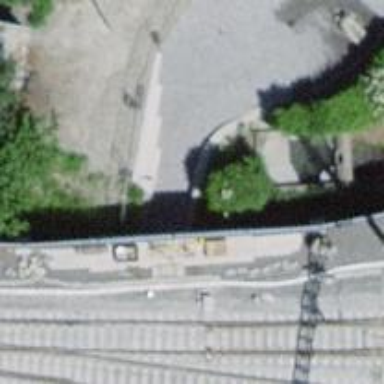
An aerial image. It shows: Double cycle barrier is in place.